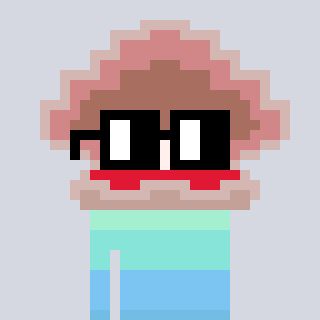
a pixel art character with square black glasses, a oyster-shaped head and a hotbrown-colored body on a cool background